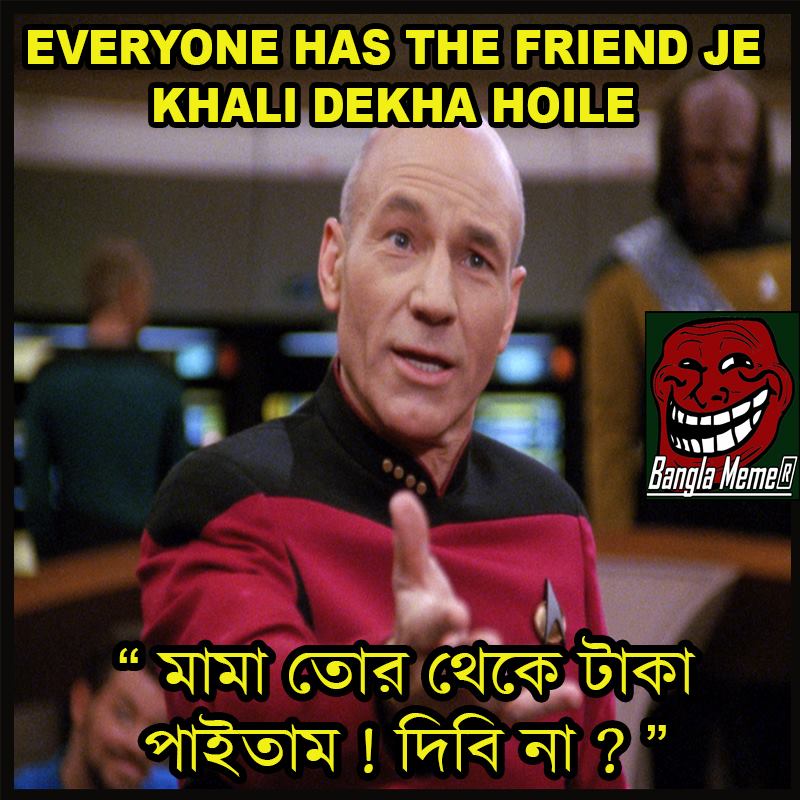
Caption: EVERYONE HAS THE FRIEND JE KHALI DEKHA HOILE "মামা তোর থেকে টাকা পাইতাম ! দিবি না ?"
Label: non-hate